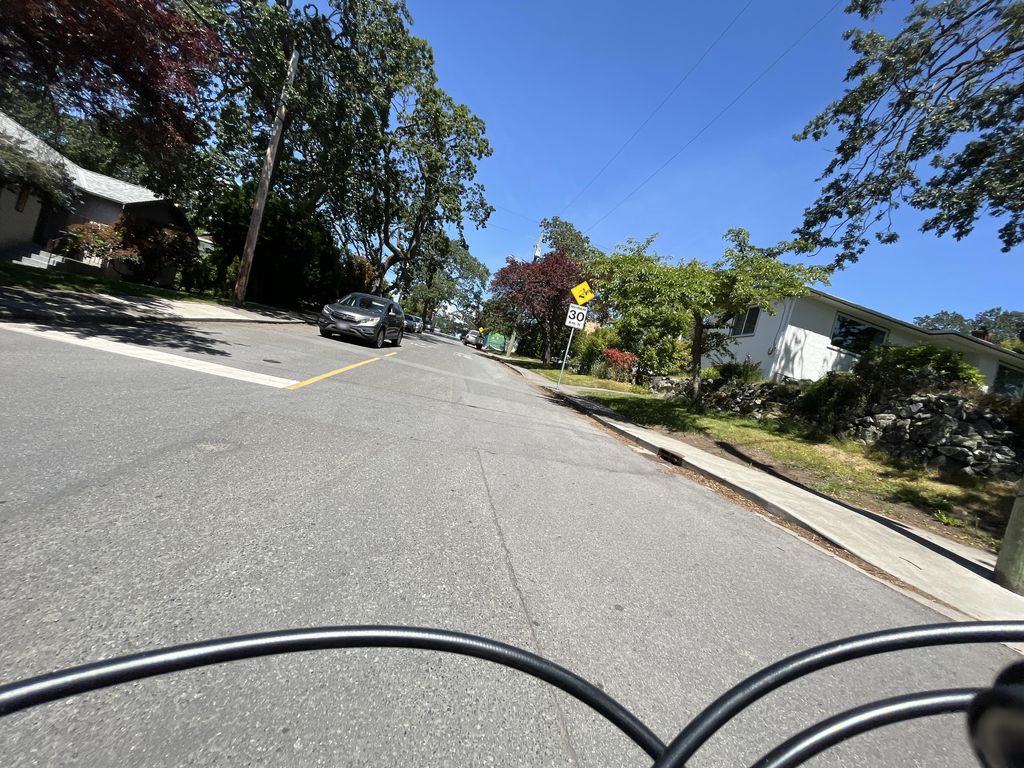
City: victoria